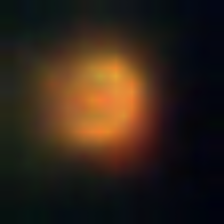
Taxon: NanoPlankton
Group: Other